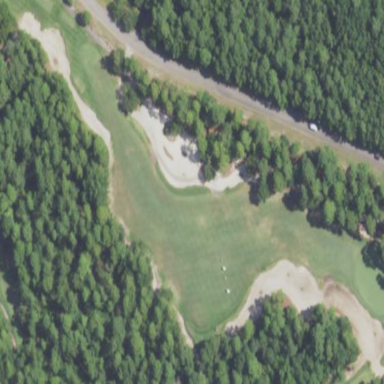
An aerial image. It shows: Golf bunker filled with sandy terrain.